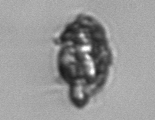
Label: Proterythropsis